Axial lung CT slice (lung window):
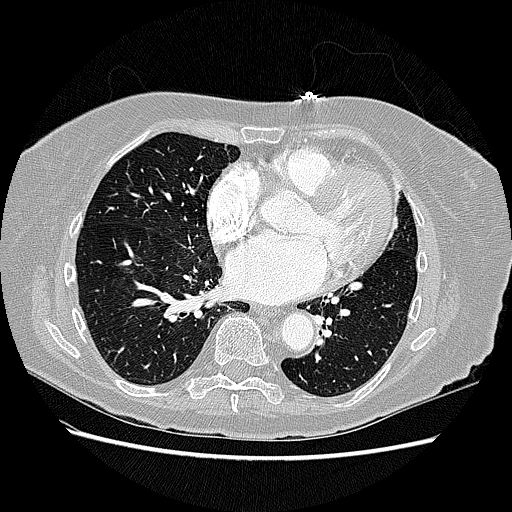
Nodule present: no